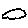
Label: cloud